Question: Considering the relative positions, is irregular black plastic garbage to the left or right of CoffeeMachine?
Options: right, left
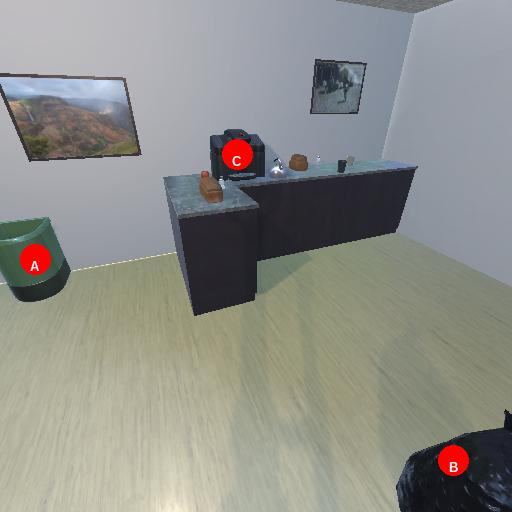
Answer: right